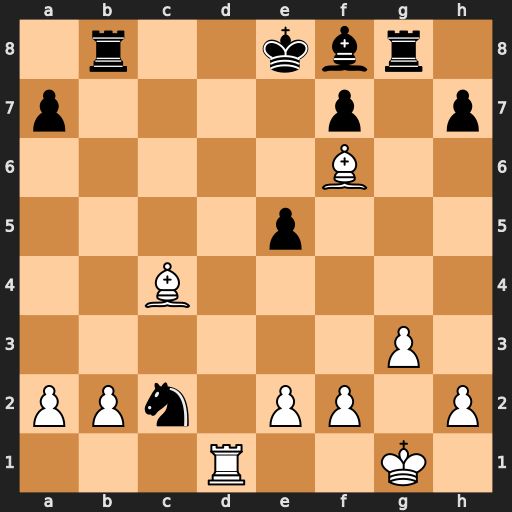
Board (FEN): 1r2kbr1/p4p1p/5B2/4p3/2B5/6P1/PPn1PP1P/3R2K1
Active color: w
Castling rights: -
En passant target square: -
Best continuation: Bb5+ Rxb5 Rd8#